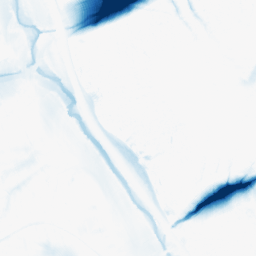
Category: morphological
Decomposition family: morphological_ellipse
Decomposition parameters: operation: closing
width: 50
height: 30
Upsampling method: regularized
Upsampling parameters: scale: 4
lambda_reg: 0.01
Upsampling scale: 4